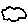
Label: cloud